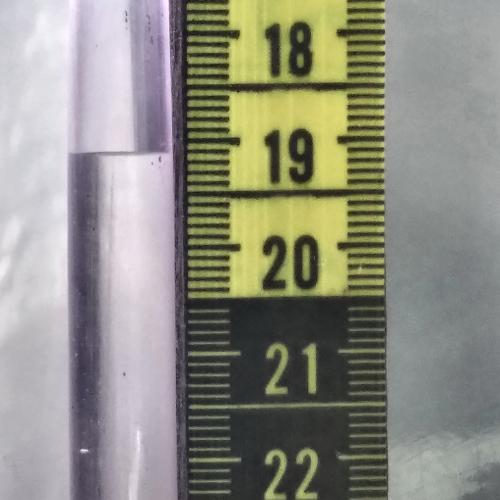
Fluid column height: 19.1 cm